Interaction volume radius: 5 \u00c5
Interaction volume height: 10 \u00c5
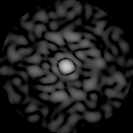
Disorder parameter: 0.8714